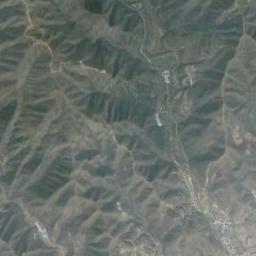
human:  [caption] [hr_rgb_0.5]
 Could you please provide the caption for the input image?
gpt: The mountains are winding and undulating .

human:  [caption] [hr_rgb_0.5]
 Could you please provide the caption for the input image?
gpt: The mountain is full of black soil .

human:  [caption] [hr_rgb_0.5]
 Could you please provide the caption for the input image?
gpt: This mountain is completely covered by vegetation .

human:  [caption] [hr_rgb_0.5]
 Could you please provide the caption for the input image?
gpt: The folded mountain consists of a number of ridges and valleys .

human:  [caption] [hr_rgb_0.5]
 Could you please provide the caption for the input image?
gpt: There are many ridges on the brown mountain .